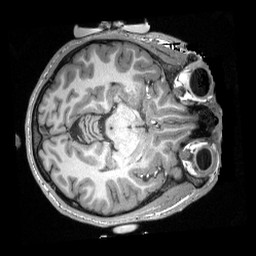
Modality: T1w
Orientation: axial